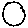
Label: circle